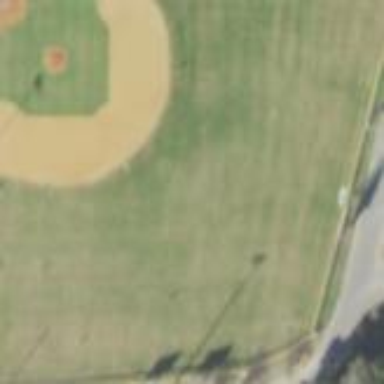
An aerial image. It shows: Baseball pitch for leisure and sports activities.